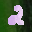
Label: 2